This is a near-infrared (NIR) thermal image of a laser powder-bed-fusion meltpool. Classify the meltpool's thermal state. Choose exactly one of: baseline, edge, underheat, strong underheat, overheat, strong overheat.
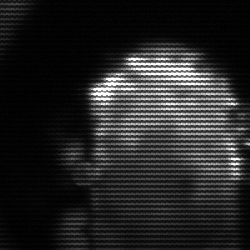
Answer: baseline